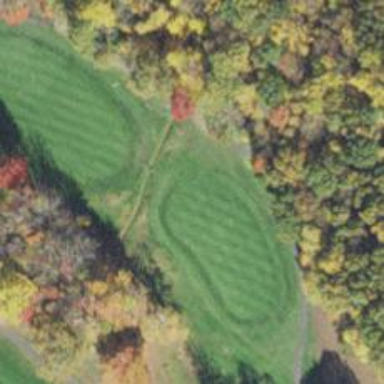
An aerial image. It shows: View of golf hole.